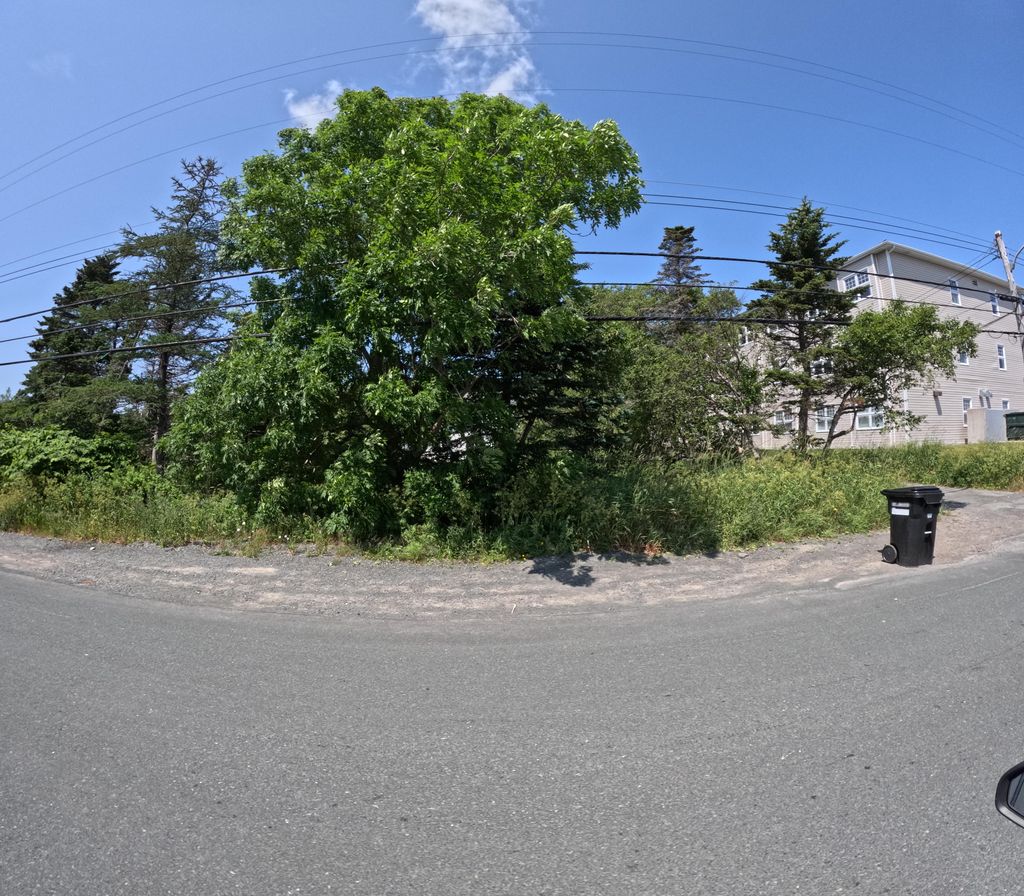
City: st_johns